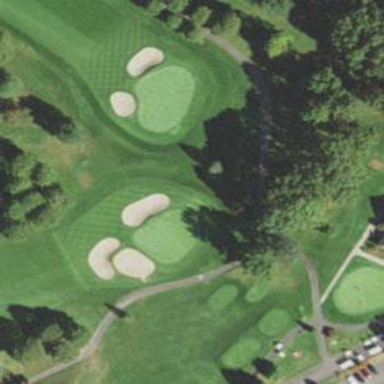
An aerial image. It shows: View of golf hole.